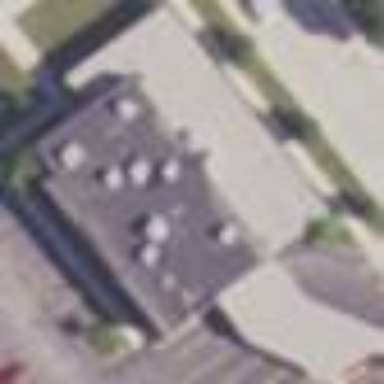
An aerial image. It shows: Bank building.